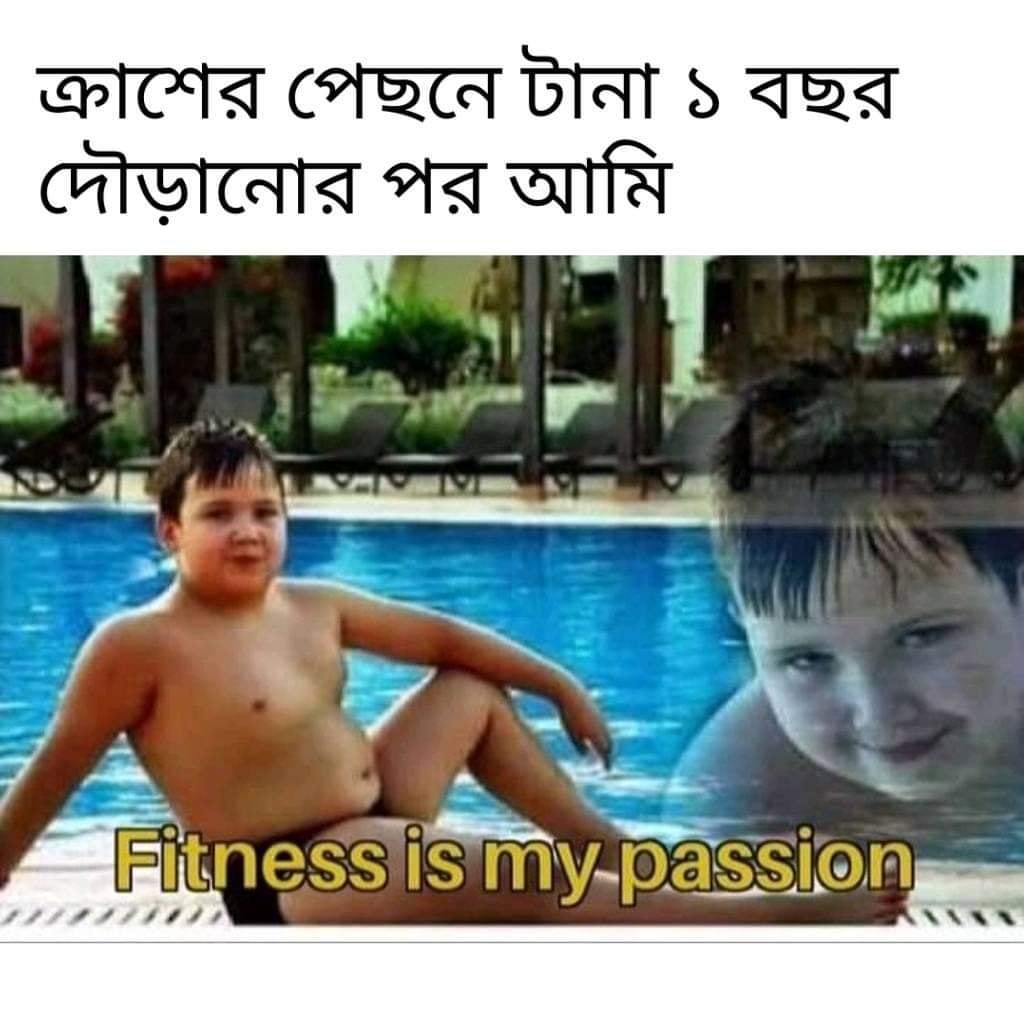
Caption: ক্রাশের পেছন টানা ১ বছর দৌড়ানোর পর আমি     Fitness is my passion
Label: non-hate